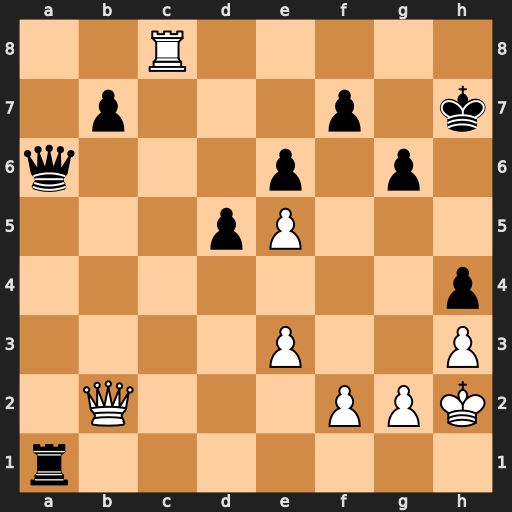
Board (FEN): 2R5/1p3p1k/q3p1p1/3pP3/7p/4P2P/1Q3PPK/r7
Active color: w
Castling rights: -
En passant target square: -
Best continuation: Qb4 Rh1+ Kxh1 Qa1+ Kh2